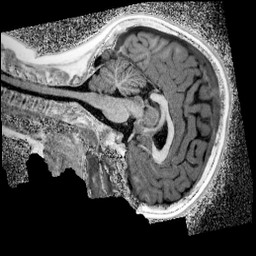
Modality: UNIT1_denoised
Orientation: sagittal
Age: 9
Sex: female
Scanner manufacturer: siemens
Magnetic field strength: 3 T
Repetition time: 4 s
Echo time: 0.00299 s